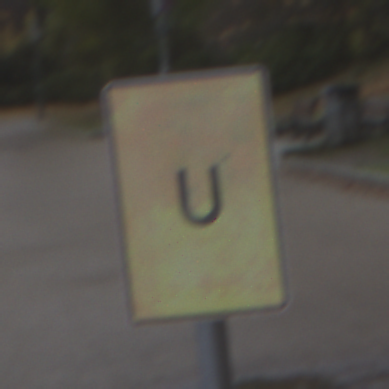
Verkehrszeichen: AnkuendigungOderFortsetzungUmleitungOhnePfeilsymbol
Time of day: MorningAfternoon
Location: Outdoor (Urban)
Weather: Overcast
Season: NotSpecified
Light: Natural